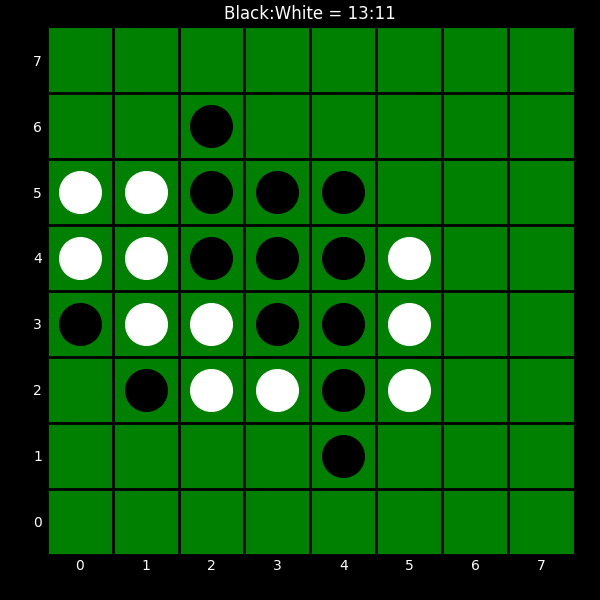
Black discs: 13
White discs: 11